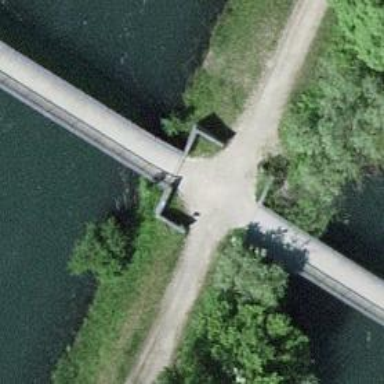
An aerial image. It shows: Paved path.